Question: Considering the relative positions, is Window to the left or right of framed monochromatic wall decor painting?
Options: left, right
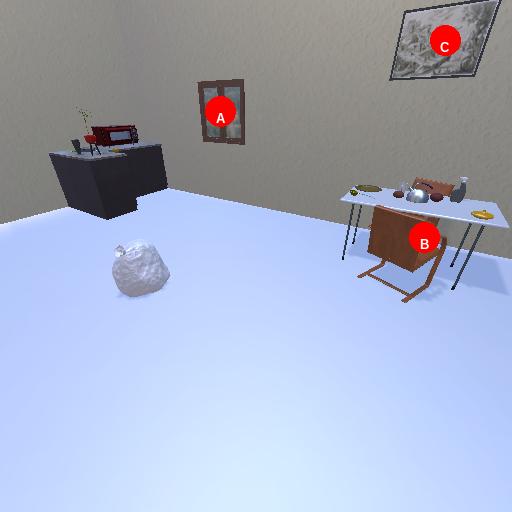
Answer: left